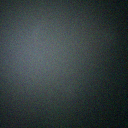
Screen state: off